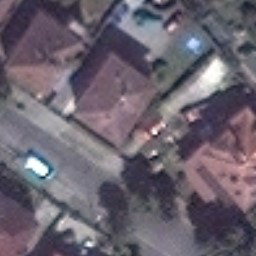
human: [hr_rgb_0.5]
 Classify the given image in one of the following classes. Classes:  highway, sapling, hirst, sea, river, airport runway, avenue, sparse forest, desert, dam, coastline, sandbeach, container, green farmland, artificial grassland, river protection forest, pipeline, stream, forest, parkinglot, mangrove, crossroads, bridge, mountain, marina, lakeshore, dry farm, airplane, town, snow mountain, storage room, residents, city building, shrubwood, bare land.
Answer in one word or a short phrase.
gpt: residents